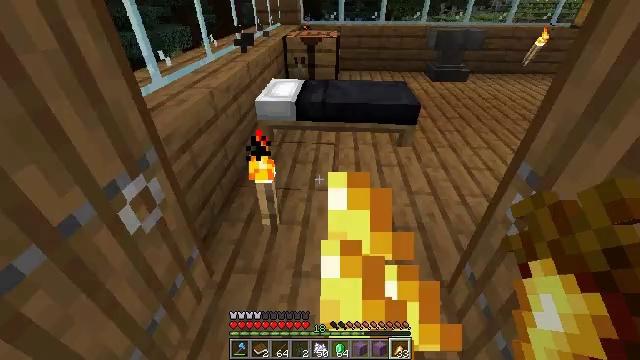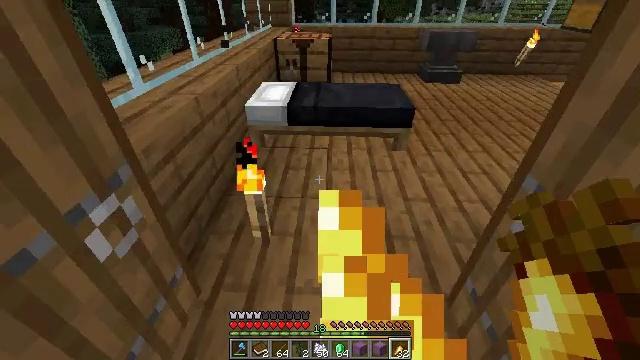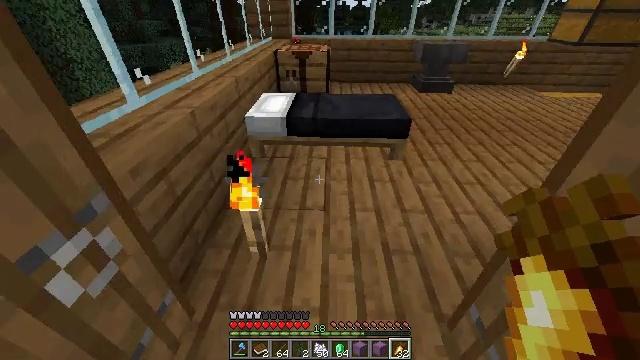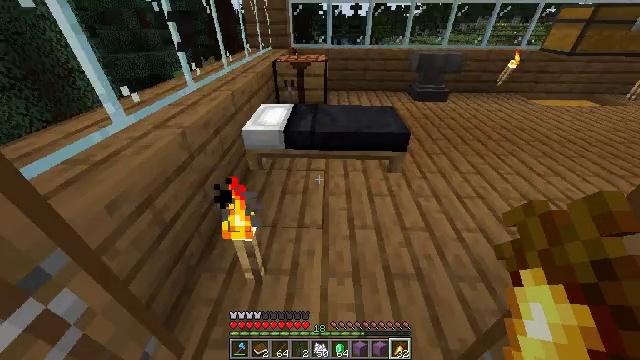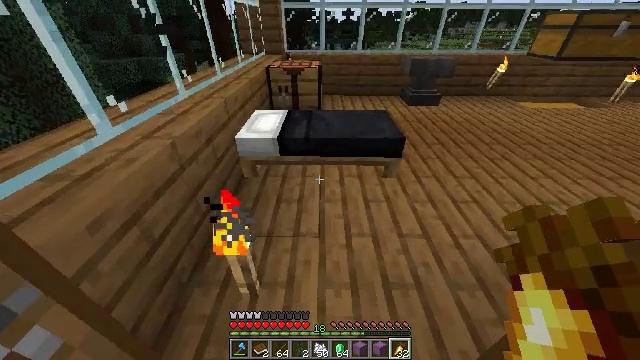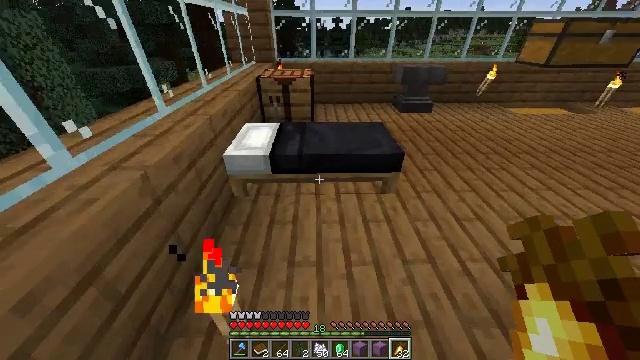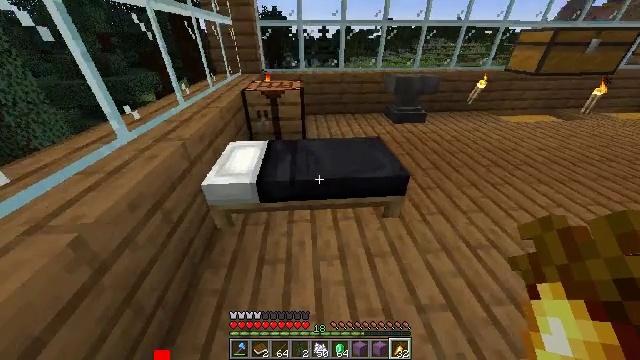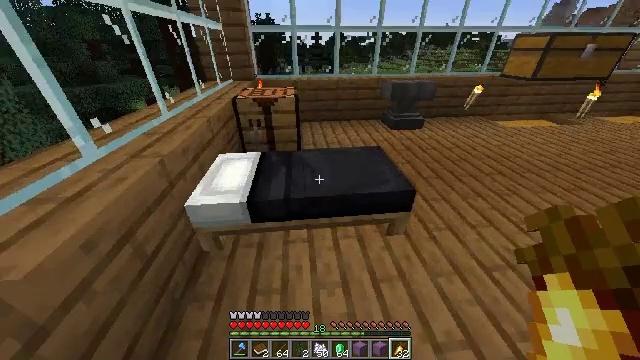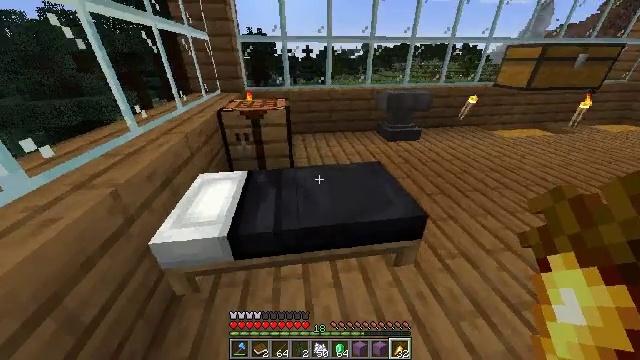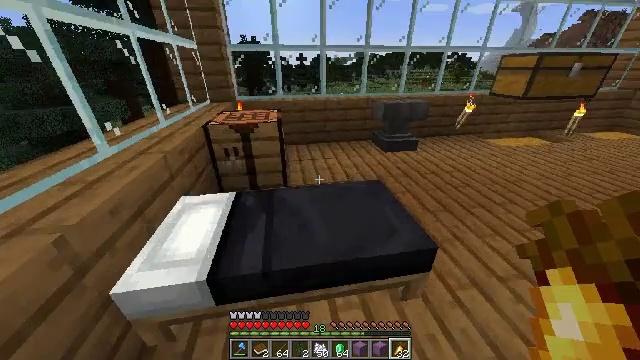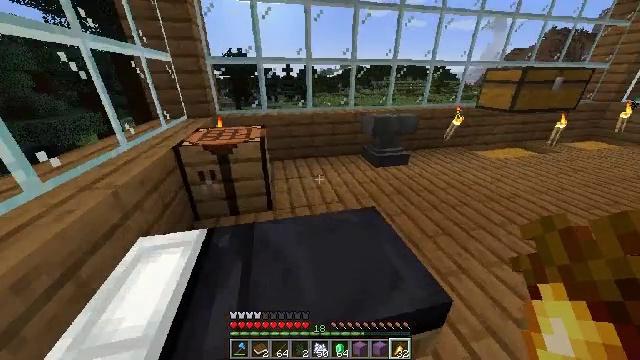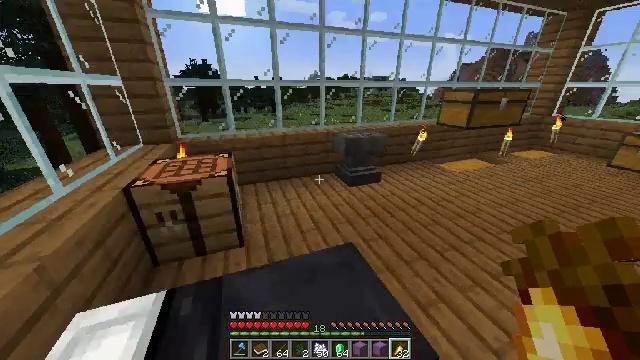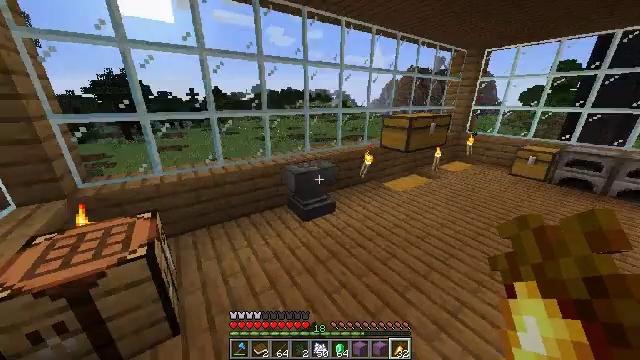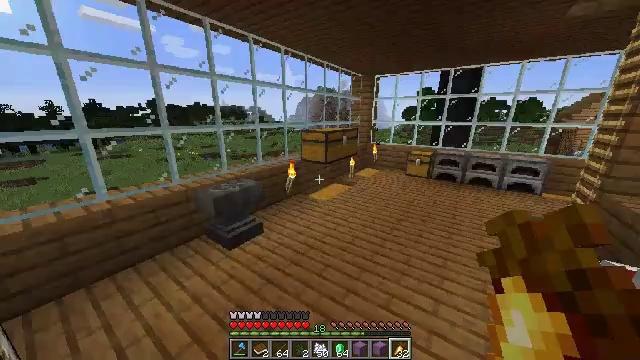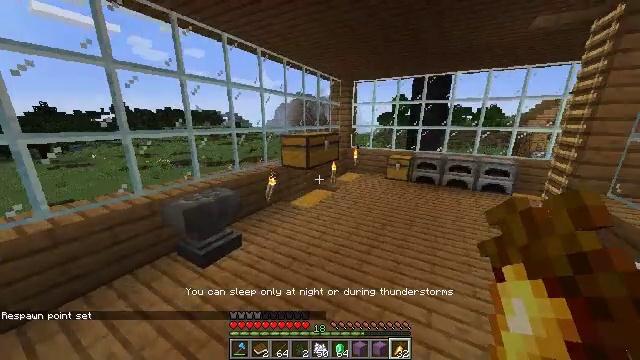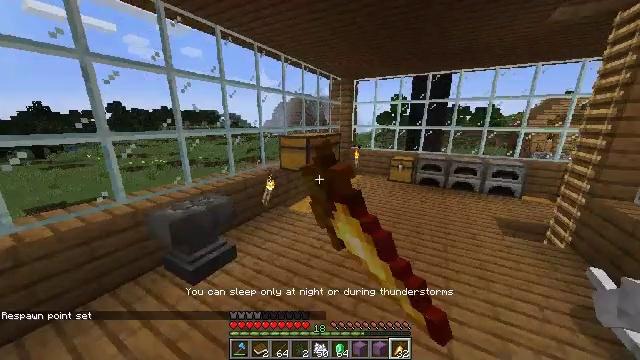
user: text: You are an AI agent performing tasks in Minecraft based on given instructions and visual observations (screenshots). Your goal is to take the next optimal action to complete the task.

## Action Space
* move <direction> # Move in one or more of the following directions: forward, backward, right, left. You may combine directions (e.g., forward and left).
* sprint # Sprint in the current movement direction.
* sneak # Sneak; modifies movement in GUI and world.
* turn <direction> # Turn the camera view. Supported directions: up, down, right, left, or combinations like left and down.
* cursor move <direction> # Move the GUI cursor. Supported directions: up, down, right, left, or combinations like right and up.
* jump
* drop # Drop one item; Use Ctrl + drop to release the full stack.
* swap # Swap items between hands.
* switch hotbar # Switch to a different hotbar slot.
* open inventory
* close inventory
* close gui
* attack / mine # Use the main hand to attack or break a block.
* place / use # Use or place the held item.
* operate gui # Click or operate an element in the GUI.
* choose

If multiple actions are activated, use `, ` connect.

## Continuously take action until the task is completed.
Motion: motion action
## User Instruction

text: Put diamonds in the crafting grid to craft diamond leggings.
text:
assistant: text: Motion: move forward, sprint, turn right, use / place
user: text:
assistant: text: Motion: move forward, sprint, use / place
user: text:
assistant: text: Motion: move forward, sprint, use / place
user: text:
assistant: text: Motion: move forward, sprint, turn right, use / place
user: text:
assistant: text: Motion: move forward, sprint, turn right, use / place
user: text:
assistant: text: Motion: move forward, sprint, turn right and up, use / place
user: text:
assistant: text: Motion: move forward, sprint, turn right and up, use / place
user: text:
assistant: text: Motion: move forward, sprint, turn right and up, use / place
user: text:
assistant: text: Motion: move forward, sprint, turn right and up, use / place
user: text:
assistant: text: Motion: move forward, sprint, turn right and up
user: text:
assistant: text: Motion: move forward, sprint, turn right and up
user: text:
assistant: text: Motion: move forward, sprint, turn right and up
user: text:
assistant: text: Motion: move forward, sprint, turn right and up
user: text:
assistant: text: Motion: move forward, sprint, turn right and up
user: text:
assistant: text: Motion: move forward, sprint
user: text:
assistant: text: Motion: move forward, sprint, turn right and up
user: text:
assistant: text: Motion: move forward, sprint, turn right and up
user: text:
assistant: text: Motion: move forward, sprint
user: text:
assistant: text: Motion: move forward, sprint
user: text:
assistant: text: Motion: move forward, sprint, turn up
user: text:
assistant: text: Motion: move forward, sprint, turn left and up
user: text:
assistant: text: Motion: move forward, sprint
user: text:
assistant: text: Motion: move forward, sprint
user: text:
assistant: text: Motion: move forward, sprint
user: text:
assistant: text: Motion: move forward, sprint, turn left and up
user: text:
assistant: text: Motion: move forward, sprint, turn left and up
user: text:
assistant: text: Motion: move forward, sprint, use / place
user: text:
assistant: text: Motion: move forward, use / place
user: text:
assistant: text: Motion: use / place
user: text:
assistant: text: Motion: turn left